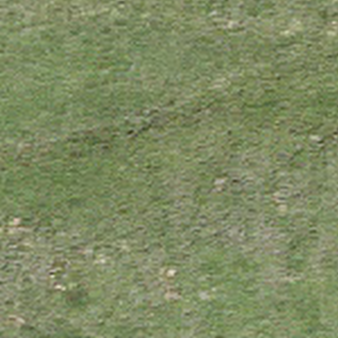
Label: other